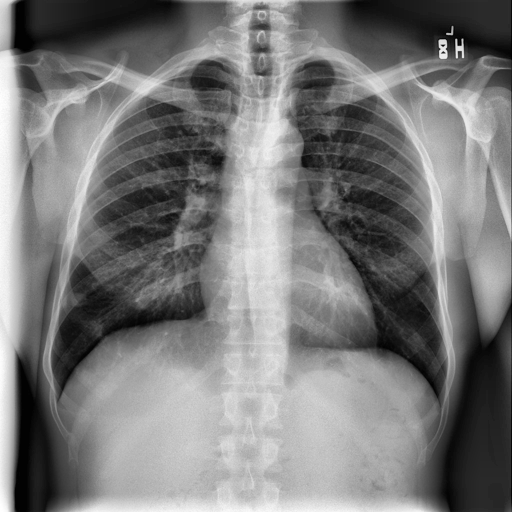
Finding: NORMAL